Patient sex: M
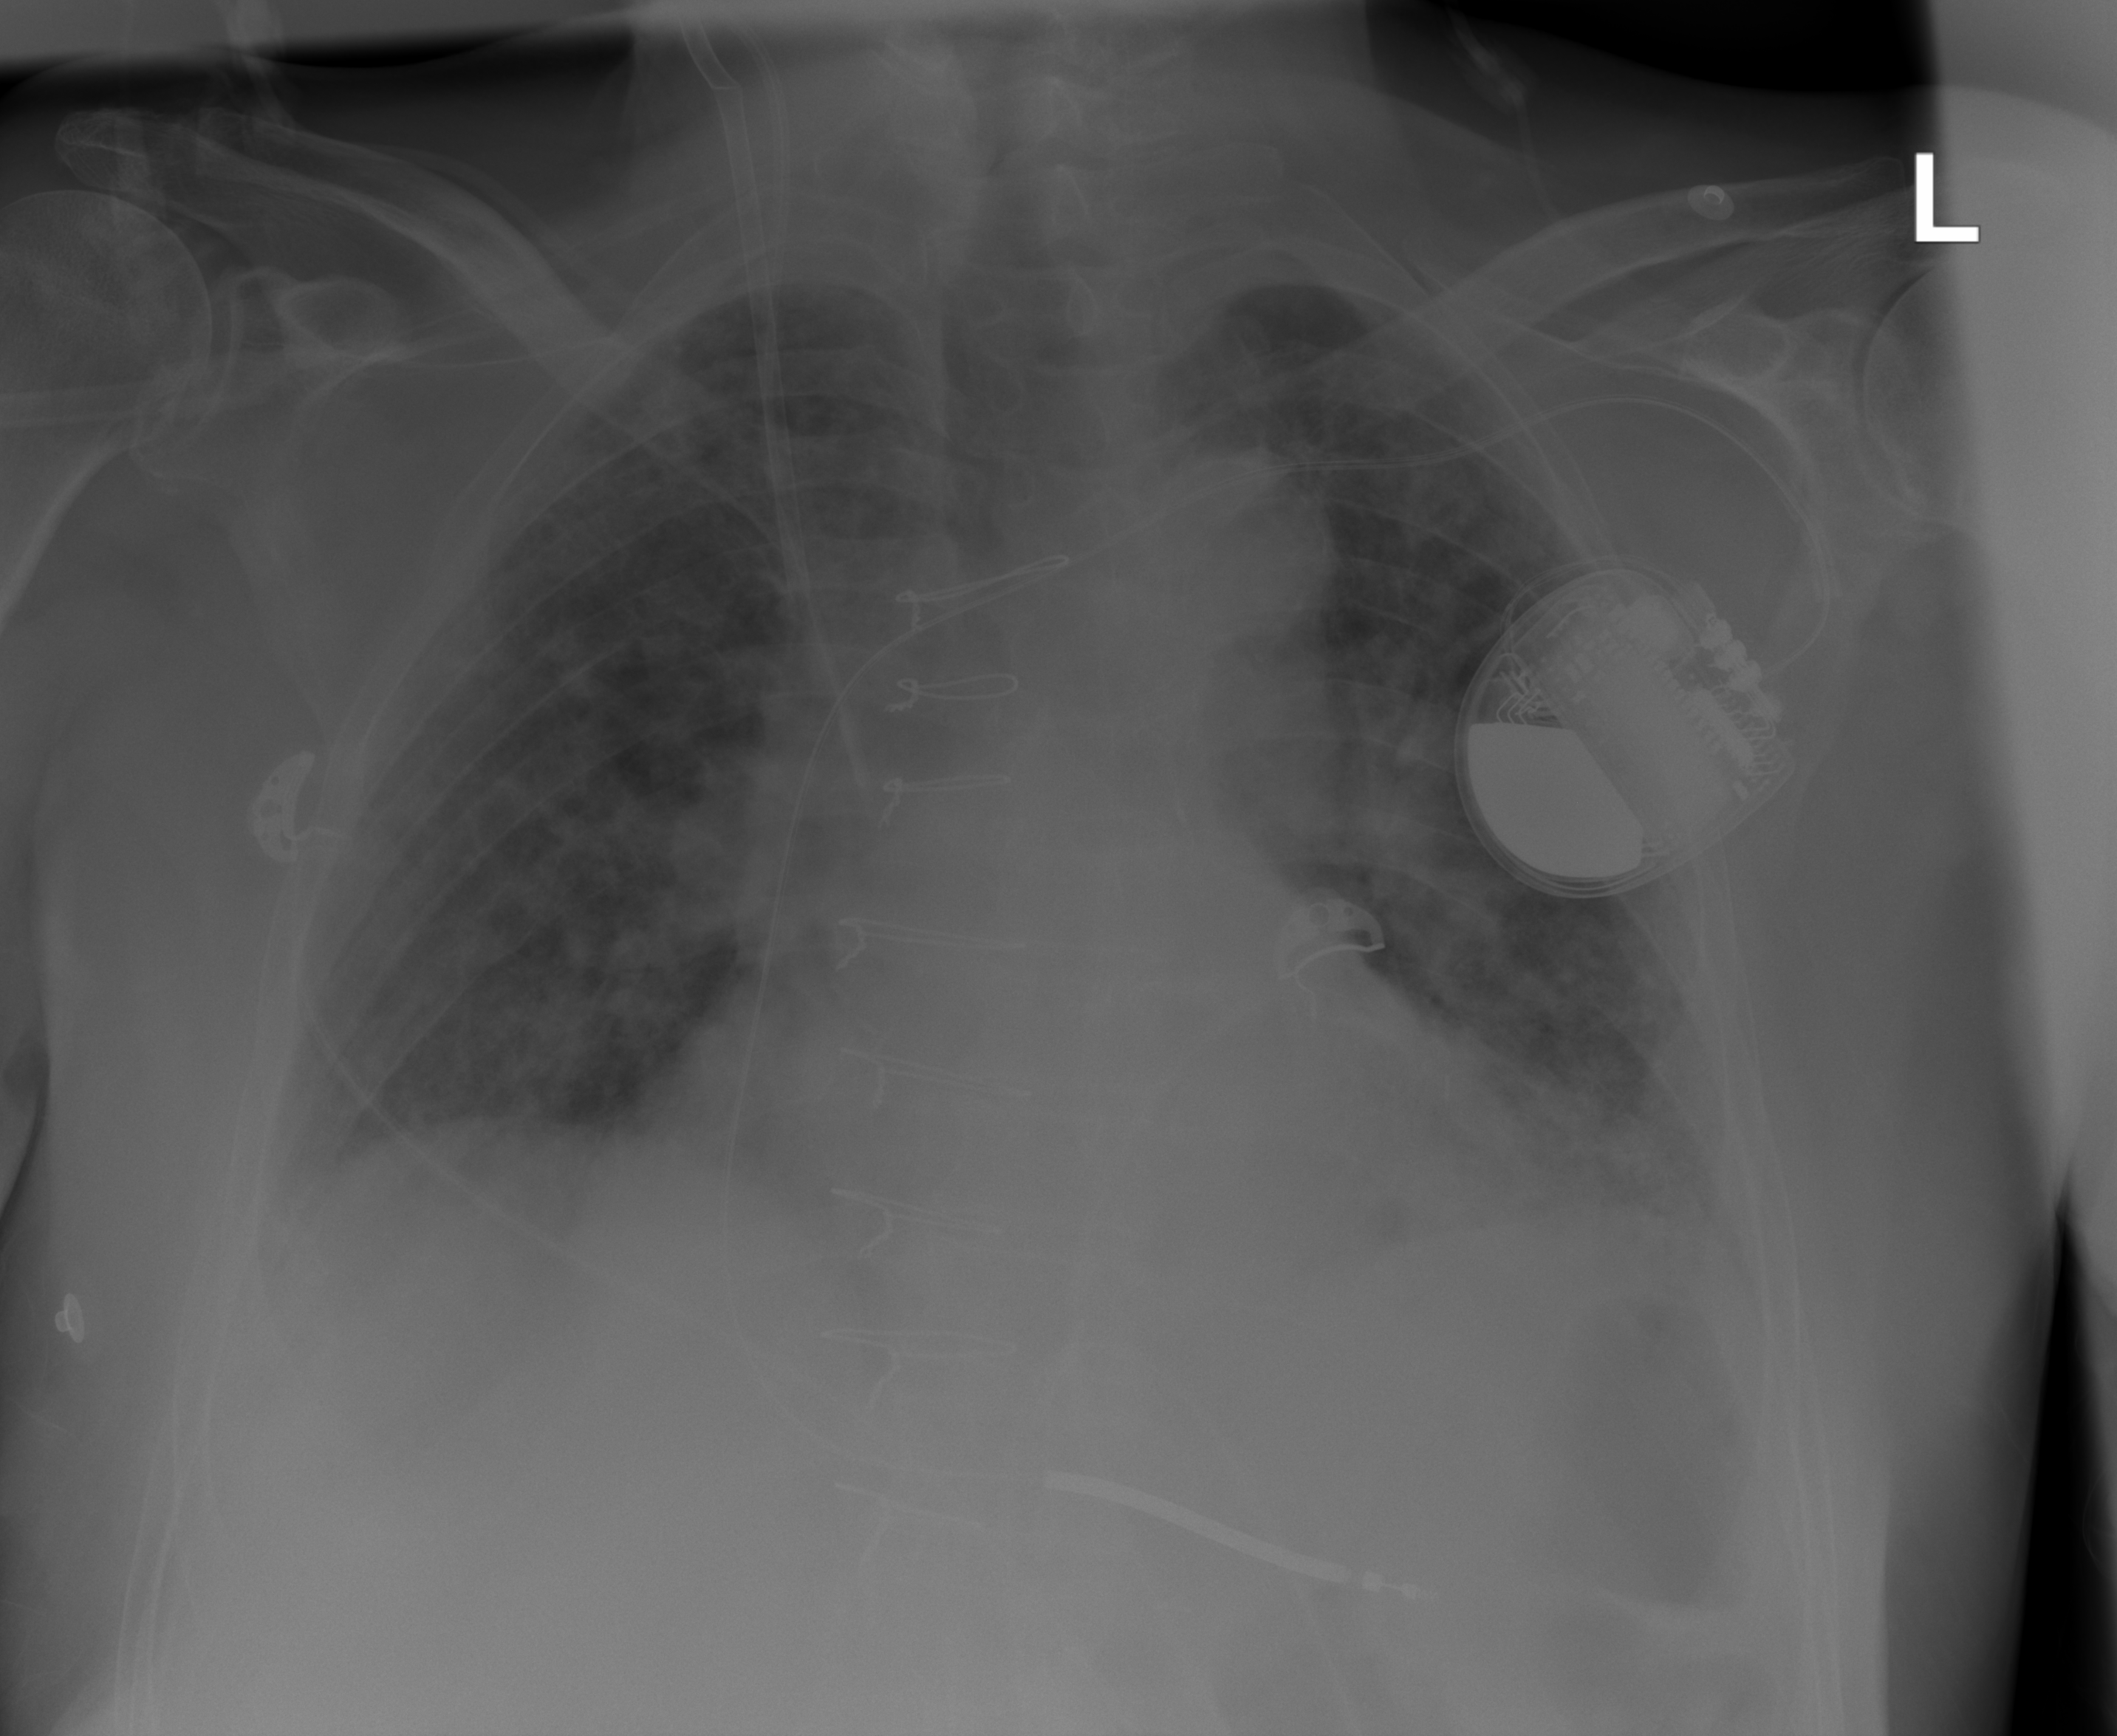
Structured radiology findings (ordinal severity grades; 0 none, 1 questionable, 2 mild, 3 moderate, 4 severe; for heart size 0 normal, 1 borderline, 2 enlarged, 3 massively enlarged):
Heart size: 2
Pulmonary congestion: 0
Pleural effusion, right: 2
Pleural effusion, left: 2
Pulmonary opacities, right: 1
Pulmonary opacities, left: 1
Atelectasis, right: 0
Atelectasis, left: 0